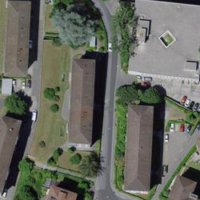
EUNIS habitat code: 55
Species observed at this site:
Allium ursinum